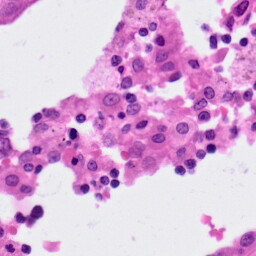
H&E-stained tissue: Lung